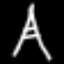
Label: The Eiffel Tower